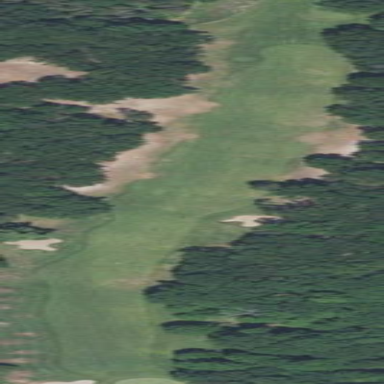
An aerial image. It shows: Golf fairway surrounded by grass.